Question: Very occasionally, despite all testing efforts, I get hit with a bug report from a customer that I simply can't reproduce in the office.

<URL>
I have a few "tools" that I can use to try and locate and fix these, but it always feels a bit like I'm knife-and-forking it:-
- - - - - -
Are there set procedures, or other techniques than anyone uses to resolve problems like this?
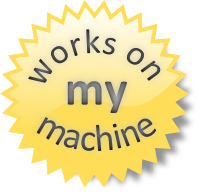
Answer: One of the attributes of good debuggers, I think is that they always have a lot of weapons in their toolkit. They never seem to get "stuck" for too long and there is always something else for them to try. Some of the things I've been known to do:
1. ask for memory dumps
2. install a remote debugger on a client machine
3. add tracing code to builds
4. add logging code for debugging purposes
5. add performance counters
6. add configuration parameters to various bits of suspicious code so I can turn on and off features
7. rewrite and refactor suspicious code
8. try to replicate the issue locally on a different OS or machine
9. use debugging tools such as application verifier
10. use 3rd party load generation tools
11. write simulation tools in-house for load generation when the above failed
12. use tools like Glowcode to analyse memory leaks and performance issues
13. reinstall the client machine from scratch
14. get registry dumps and apply them locally
15. use registry and file watcher tools
Eventually, I find the bug just gives up out of some kind of awe at my persistence. Or the client realises that it's probably a machine or client side install or configuration issue.